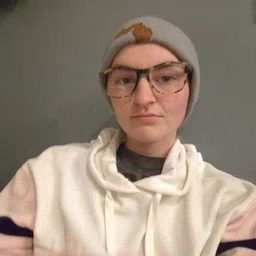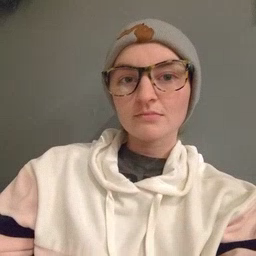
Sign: garbage